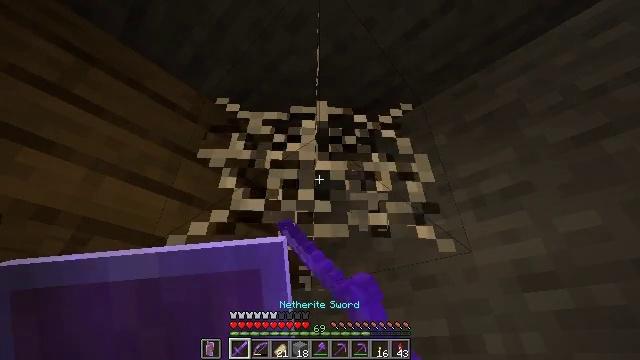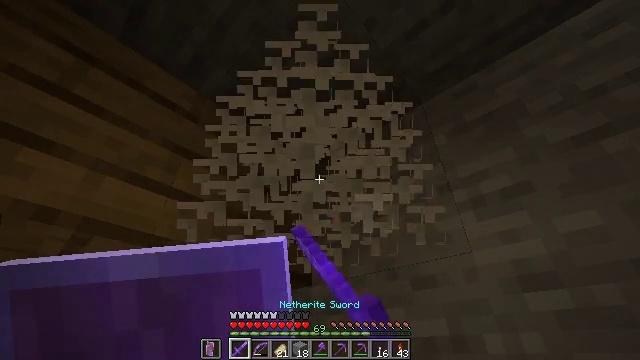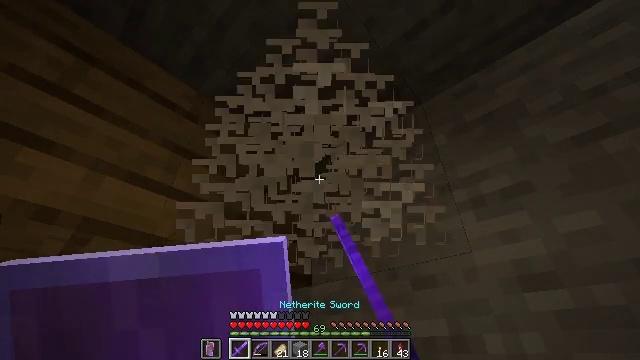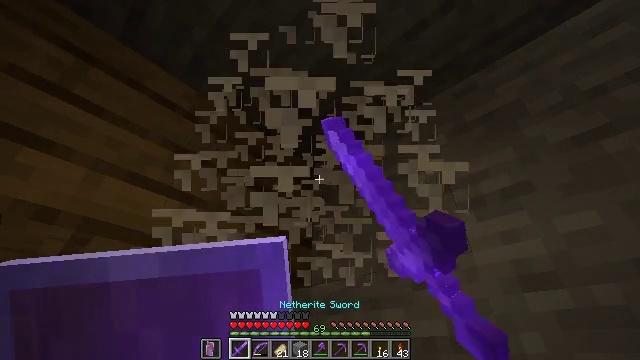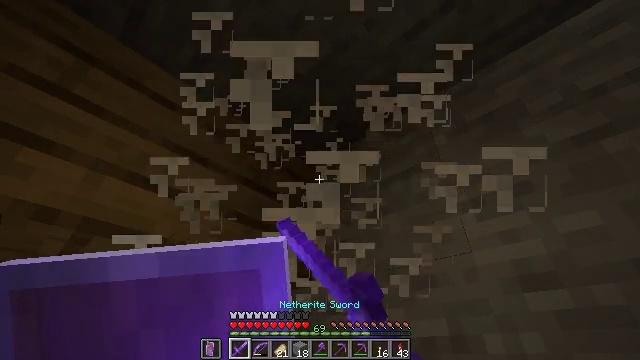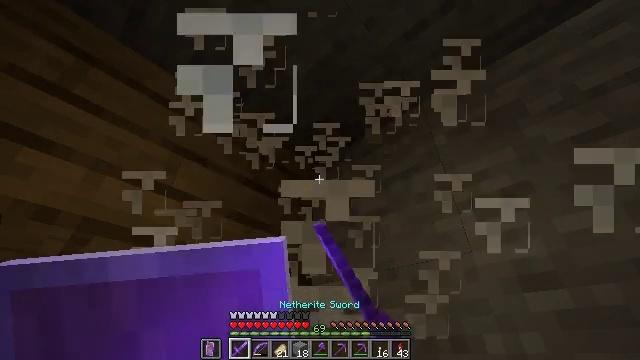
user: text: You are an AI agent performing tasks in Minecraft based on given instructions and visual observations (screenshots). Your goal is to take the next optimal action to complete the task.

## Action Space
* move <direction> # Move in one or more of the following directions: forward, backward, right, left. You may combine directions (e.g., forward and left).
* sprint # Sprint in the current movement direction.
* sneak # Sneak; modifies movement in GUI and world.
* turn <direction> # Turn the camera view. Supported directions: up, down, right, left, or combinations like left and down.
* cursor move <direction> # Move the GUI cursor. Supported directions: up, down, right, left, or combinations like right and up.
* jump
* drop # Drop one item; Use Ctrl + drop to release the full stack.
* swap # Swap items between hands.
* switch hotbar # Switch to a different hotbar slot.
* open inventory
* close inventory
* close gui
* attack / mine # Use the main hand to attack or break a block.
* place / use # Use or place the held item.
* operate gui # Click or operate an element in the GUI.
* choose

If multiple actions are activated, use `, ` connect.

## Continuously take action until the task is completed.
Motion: motion action
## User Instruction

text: Gather cobweb from abandoned mineshafts.
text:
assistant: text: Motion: attack / mine
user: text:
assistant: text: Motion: attack / mine
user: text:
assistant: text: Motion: attack / mine
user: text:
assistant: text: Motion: attack / mine
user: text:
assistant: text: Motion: attack / mine
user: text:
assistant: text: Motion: attack / mine